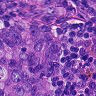
Metastatic tissue present: yes